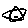
Label: star